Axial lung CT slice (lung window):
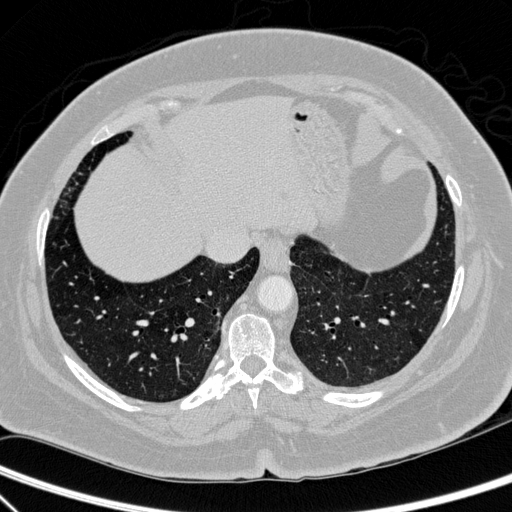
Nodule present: no